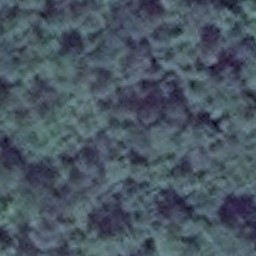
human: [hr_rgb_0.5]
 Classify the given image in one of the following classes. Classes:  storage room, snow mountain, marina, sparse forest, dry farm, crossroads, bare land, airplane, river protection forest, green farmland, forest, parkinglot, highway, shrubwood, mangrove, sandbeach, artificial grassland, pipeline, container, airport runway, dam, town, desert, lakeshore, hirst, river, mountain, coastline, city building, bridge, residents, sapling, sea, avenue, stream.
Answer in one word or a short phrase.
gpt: forest